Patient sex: M
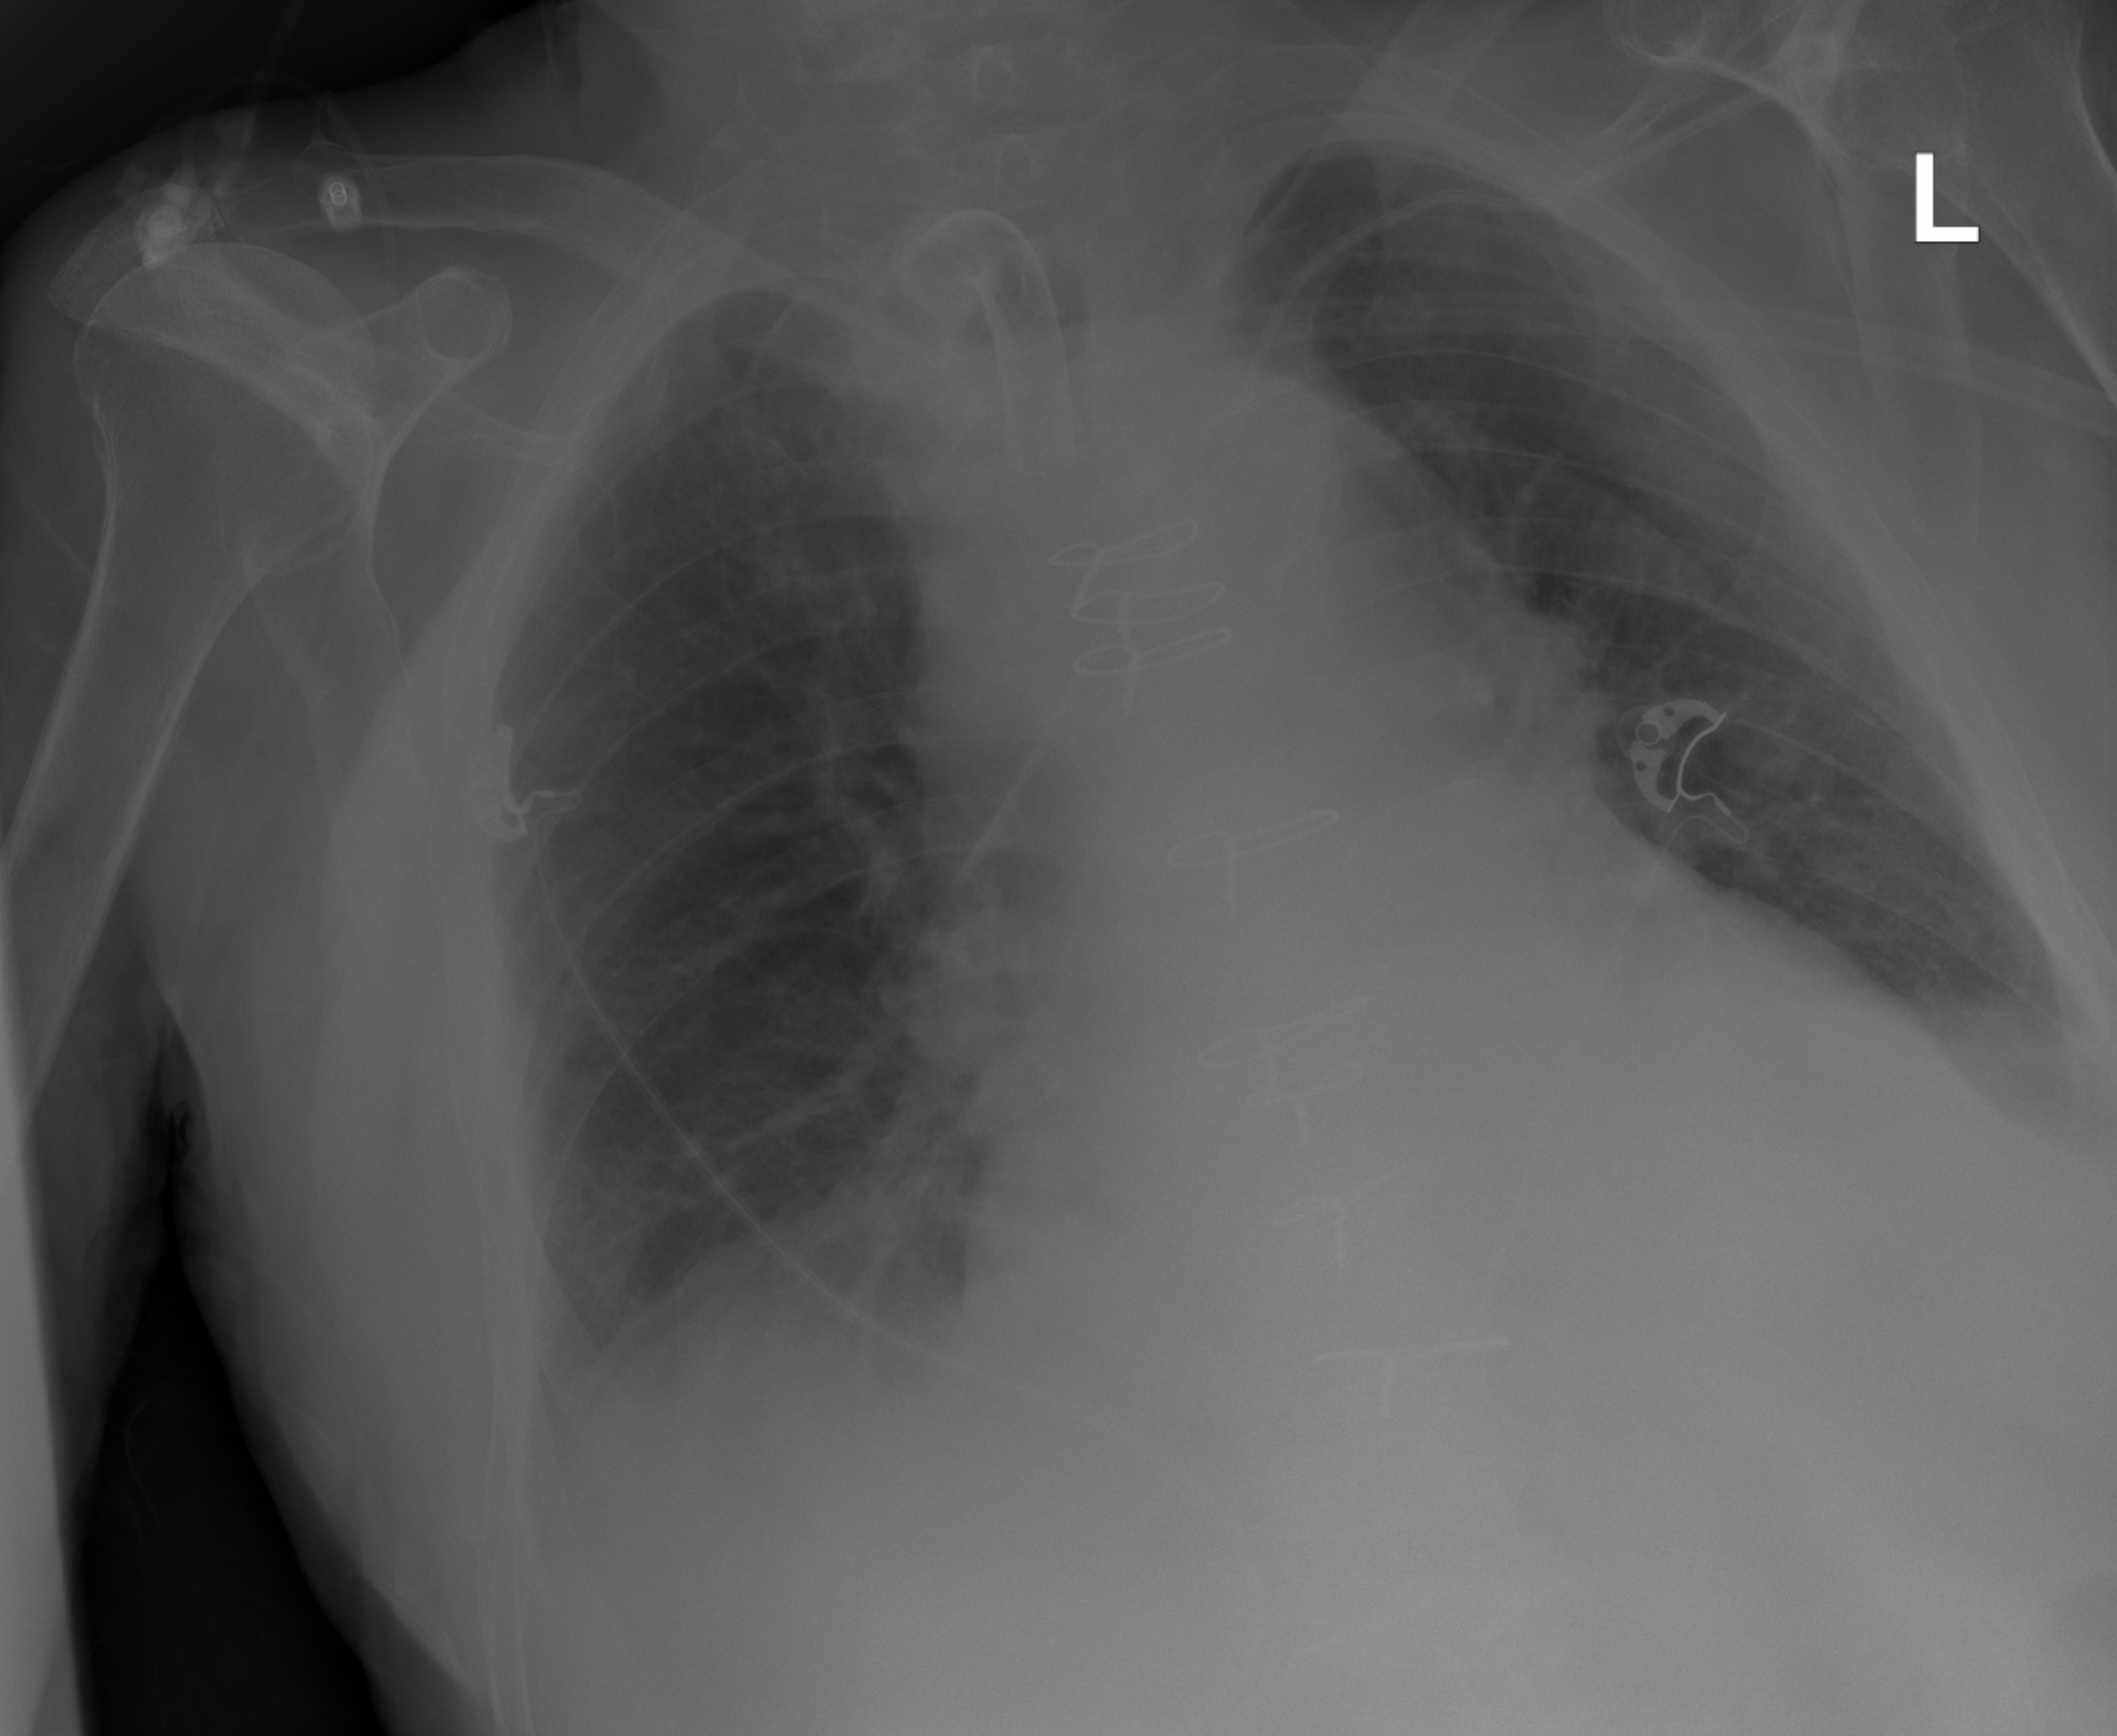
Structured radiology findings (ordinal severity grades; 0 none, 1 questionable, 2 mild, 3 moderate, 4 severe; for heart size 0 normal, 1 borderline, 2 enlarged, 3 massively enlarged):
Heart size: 2
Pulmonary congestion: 0
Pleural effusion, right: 0
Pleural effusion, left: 2
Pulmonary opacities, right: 0
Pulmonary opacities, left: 0
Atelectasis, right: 0
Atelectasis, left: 0